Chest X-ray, PA view. Patient: 38 years old, sex M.
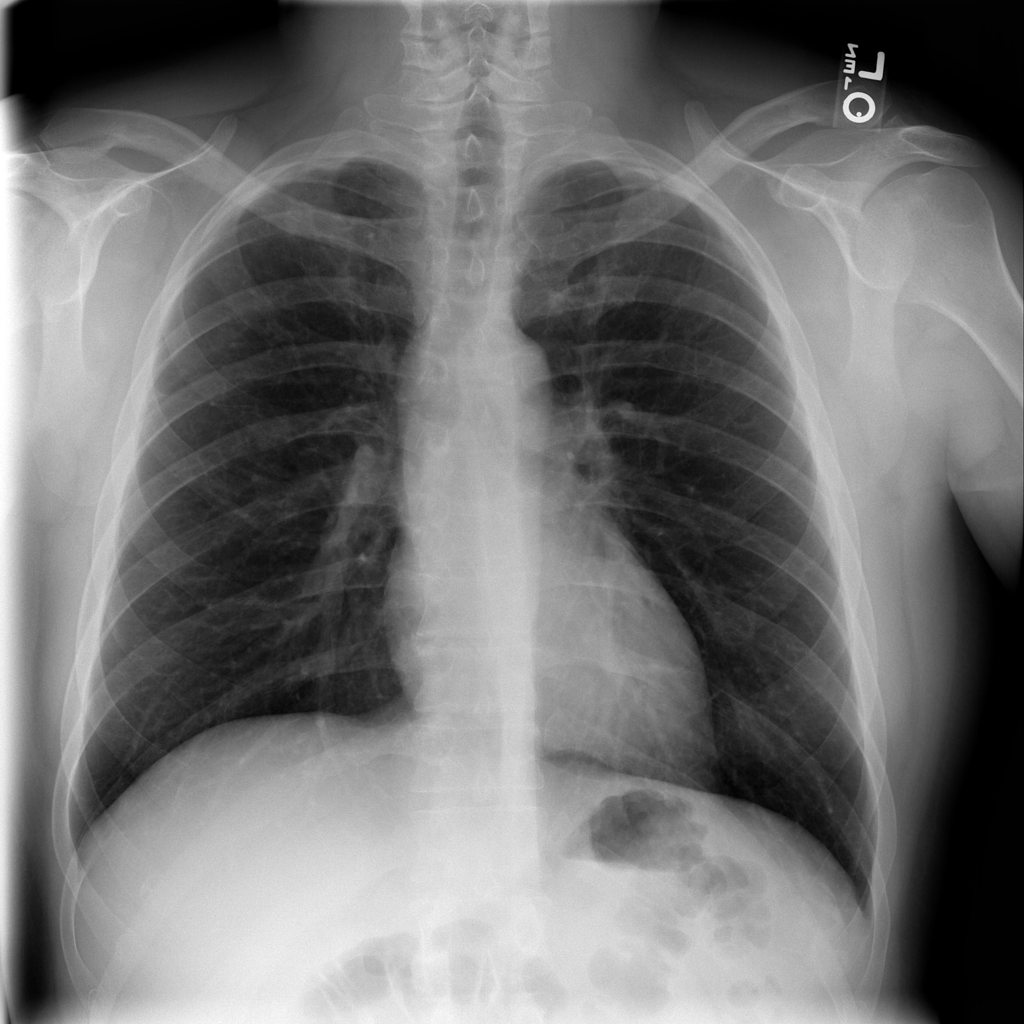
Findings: No Finding